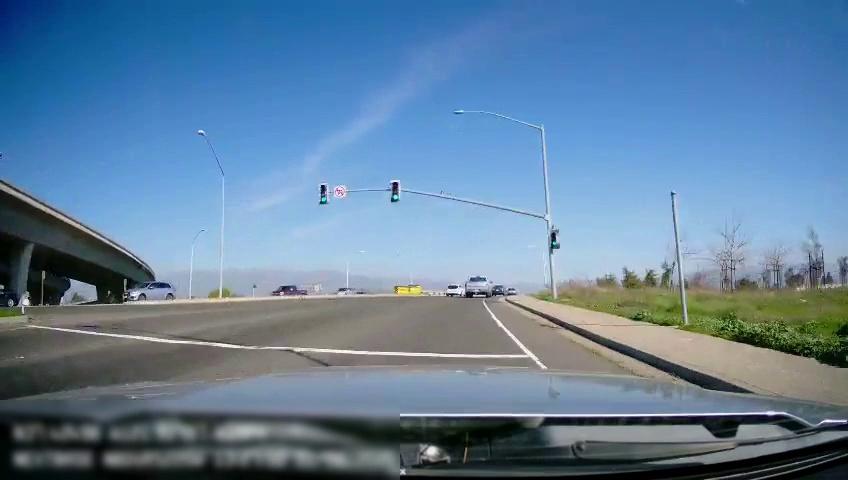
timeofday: Day
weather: Sunny
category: Drivable Space
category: Vehicles | SUV
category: Vehicles | Truck
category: Vehicles | Car
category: Vehicles | SUV
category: Vehicles | Truck
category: Vehicles | SUV
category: Lanes | Current Lane
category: Traffic | Lights
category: Traffic | Lights
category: Traffic | Lights
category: Traffic | Signs